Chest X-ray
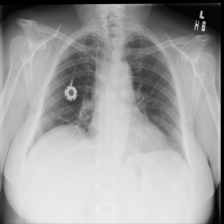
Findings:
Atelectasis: positive
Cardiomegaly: negative
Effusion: negative
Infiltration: negative
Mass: negative
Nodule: negative
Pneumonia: negative
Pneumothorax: negative
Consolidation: negative
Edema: negative
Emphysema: negative
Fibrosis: negative
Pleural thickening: negative
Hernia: negative